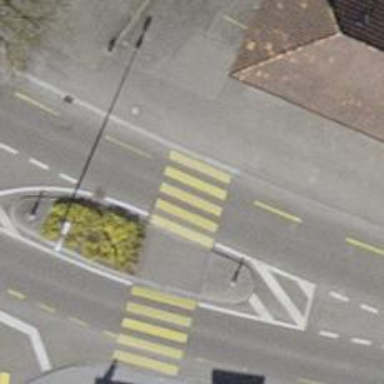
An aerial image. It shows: Marked pedestrian crossing with zebra designation and central island.